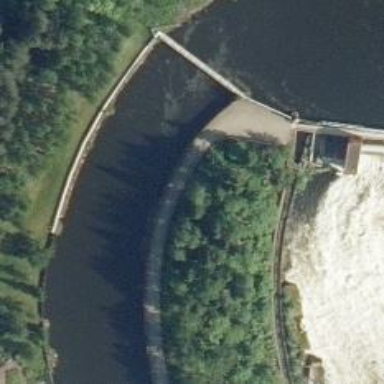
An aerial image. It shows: Dam across waterway.